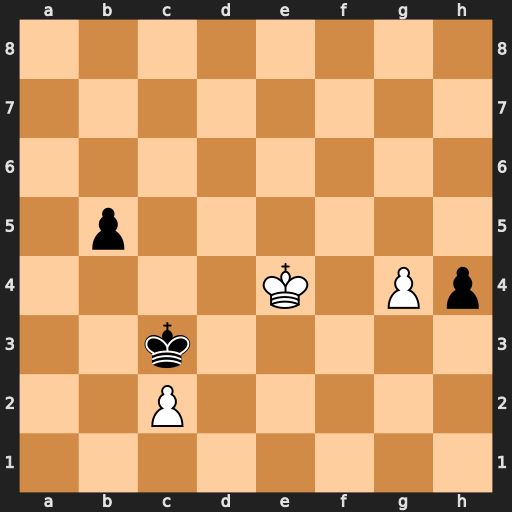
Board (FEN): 8/8/8/1p6/4K1Pp/2k5/2P5/8
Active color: w
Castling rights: -
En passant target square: -
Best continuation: g5 h3 Kf3 b4 g6 Kxc2 g7 h2 Kg2 b3 g8=Q